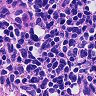
Metastatic tissue present: no